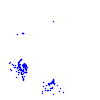
Particle: kaon